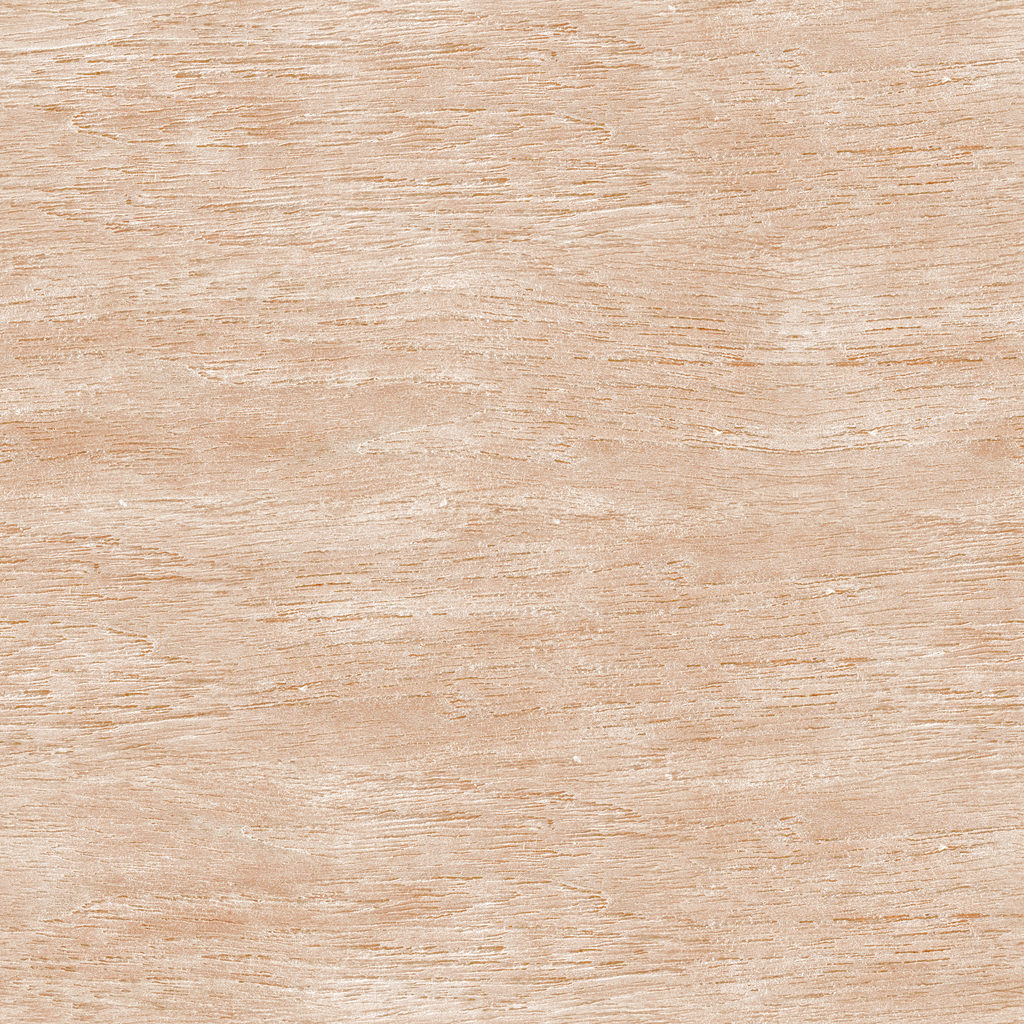
Texture map type: Color